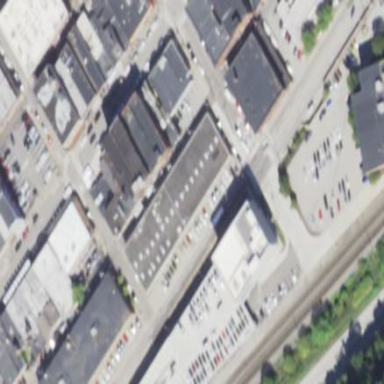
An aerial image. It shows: Warehouse building.